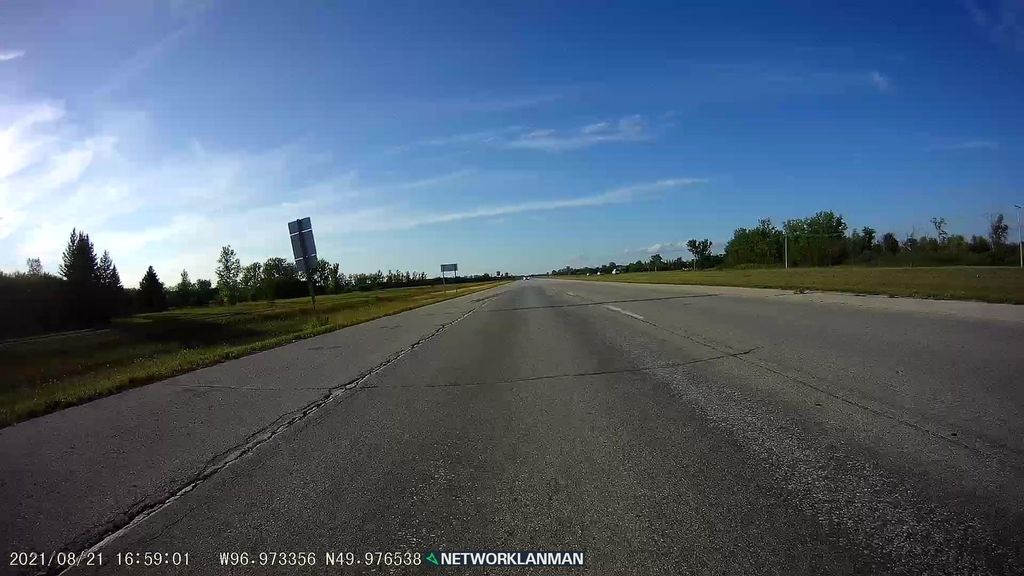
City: winnipeg